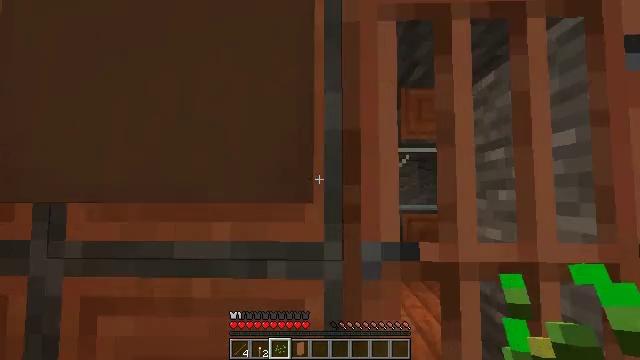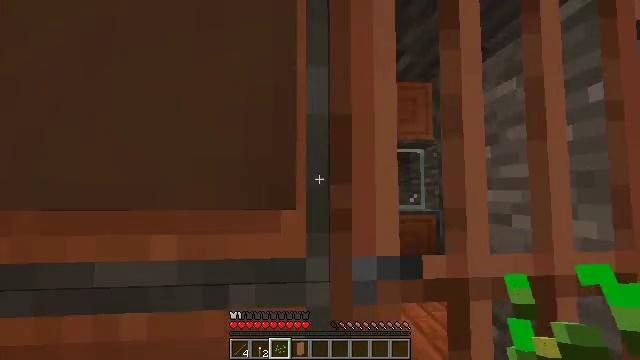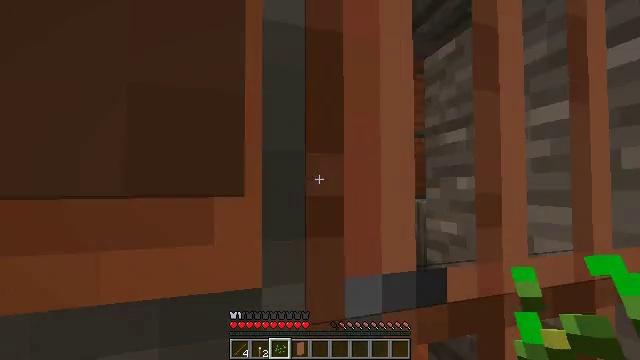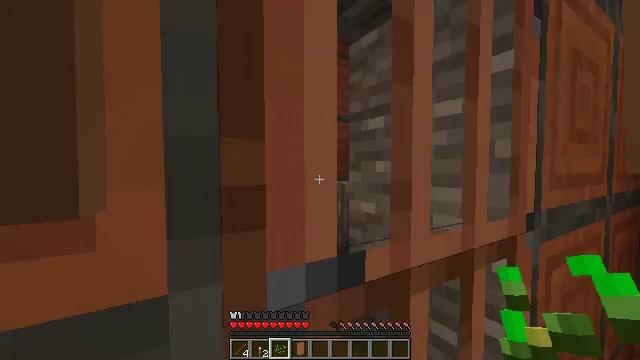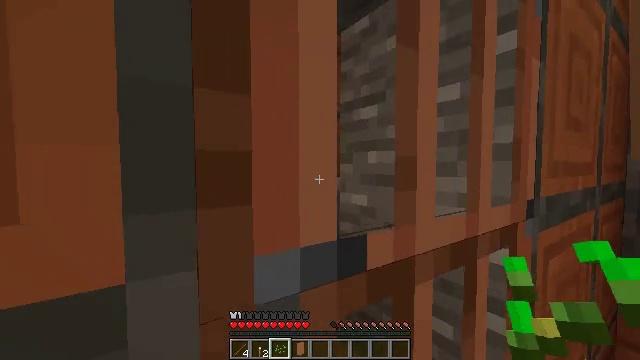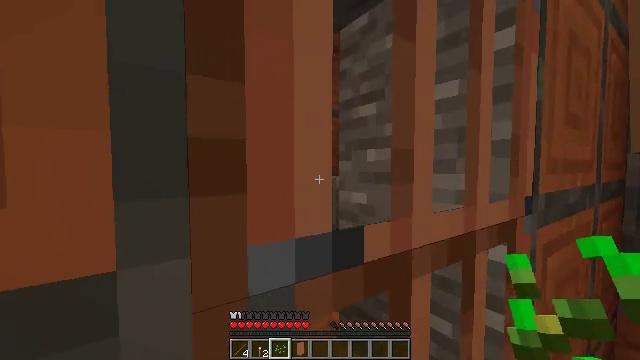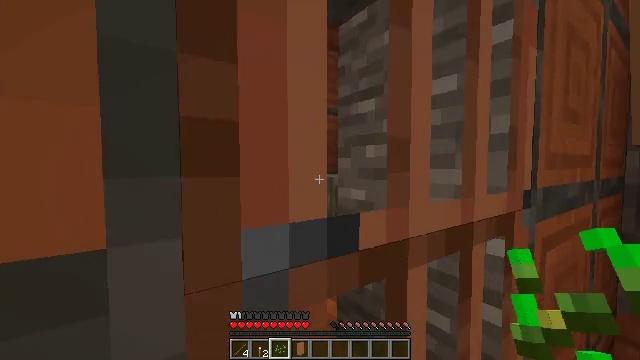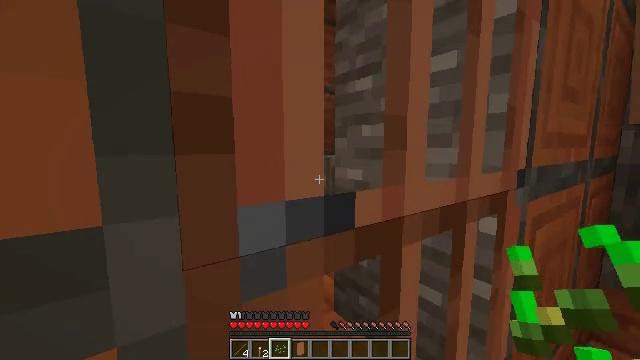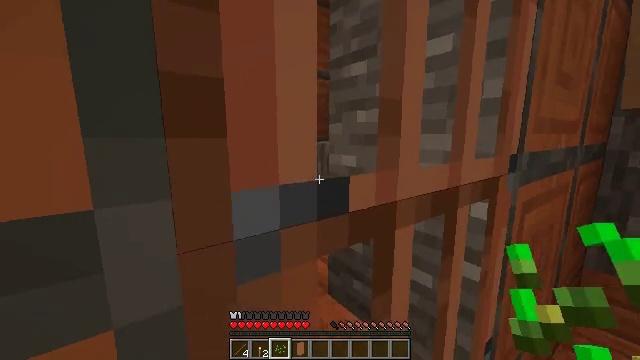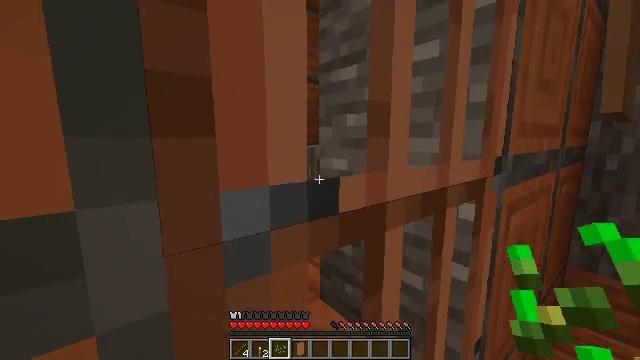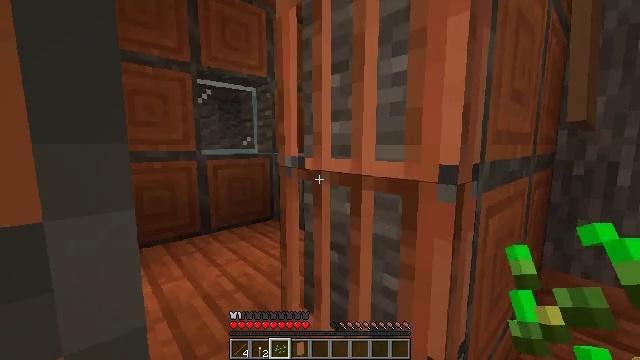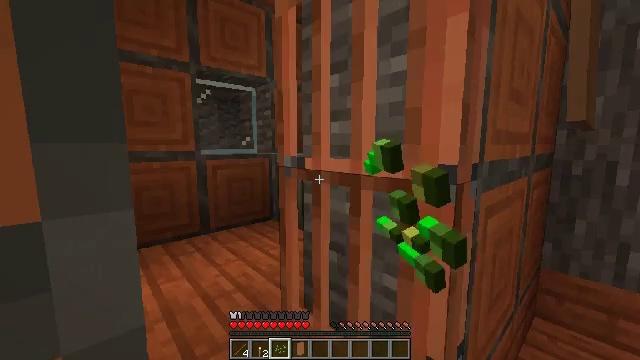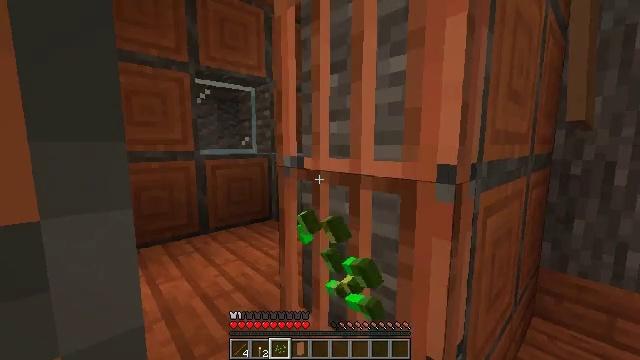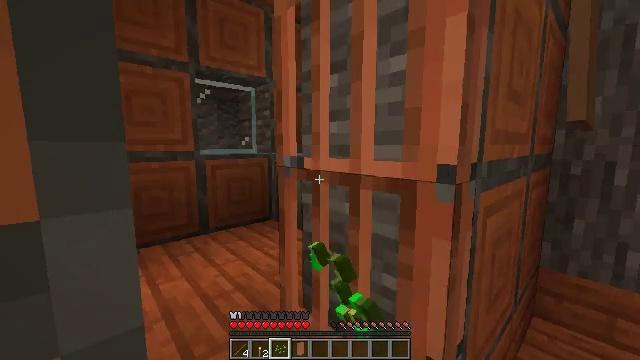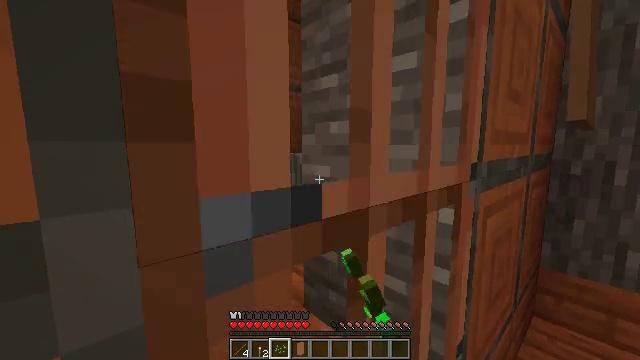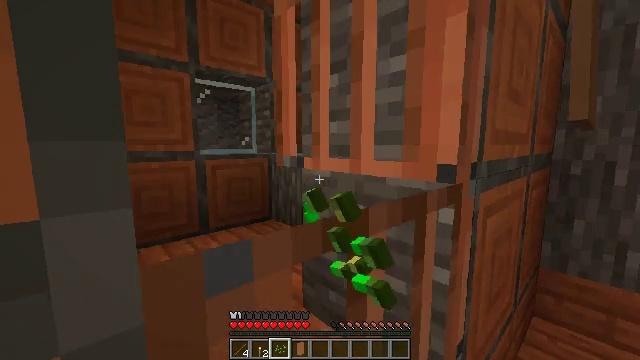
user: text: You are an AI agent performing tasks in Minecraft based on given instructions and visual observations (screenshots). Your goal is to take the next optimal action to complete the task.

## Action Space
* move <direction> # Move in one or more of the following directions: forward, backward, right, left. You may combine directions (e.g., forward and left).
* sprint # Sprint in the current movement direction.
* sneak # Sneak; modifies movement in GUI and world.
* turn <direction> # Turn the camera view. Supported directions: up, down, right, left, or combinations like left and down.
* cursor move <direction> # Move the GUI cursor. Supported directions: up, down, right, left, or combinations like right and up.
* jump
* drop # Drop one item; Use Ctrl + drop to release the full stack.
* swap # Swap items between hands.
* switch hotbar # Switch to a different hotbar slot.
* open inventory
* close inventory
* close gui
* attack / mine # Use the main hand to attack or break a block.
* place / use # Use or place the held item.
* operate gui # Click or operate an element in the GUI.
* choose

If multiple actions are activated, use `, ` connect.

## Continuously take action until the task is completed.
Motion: motion action
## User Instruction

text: Chop down the acacia wood.
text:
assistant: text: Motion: move forward, turn right
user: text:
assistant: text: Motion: move forward, turn right and down
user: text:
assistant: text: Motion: turn right and down
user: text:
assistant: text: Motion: turn right
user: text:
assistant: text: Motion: no_op
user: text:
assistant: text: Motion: no_op
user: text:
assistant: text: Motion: turn down
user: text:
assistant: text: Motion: turn right and down
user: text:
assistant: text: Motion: turn right
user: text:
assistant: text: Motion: turn right and up, use / place
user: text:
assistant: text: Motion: use / place
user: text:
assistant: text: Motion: use / place
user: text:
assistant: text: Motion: use / place
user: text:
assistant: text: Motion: use / place
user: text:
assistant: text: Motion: no_op
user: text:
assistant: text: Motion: no_op
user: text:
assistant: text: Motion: turn left and down
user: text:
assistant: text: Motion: turn left
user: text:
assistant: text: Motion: move forward, turn left and down
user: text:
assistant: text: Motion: move forward, turn left
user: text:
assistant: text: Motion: move forward
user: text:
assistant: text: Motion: move forward
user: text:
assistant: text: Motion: move forward
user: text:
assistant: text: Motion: move forward
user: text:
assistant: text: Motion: move forward
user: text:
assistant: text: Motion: no_op
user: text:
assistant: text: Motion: turn left and down
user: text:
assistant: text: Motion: turn left and down
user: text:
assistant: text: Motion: turn left and down, use / place
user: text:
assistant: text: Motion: use / place